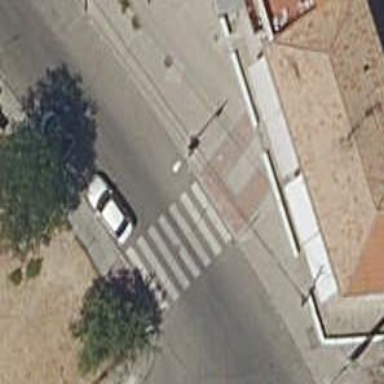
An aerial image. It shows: Crossing road.